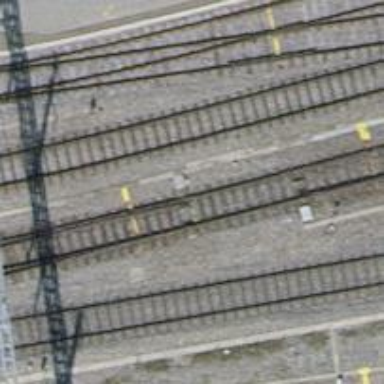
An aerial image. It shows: Railway switch.